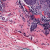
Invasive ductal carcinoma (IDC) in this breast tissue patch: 0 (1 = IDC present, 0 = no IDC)